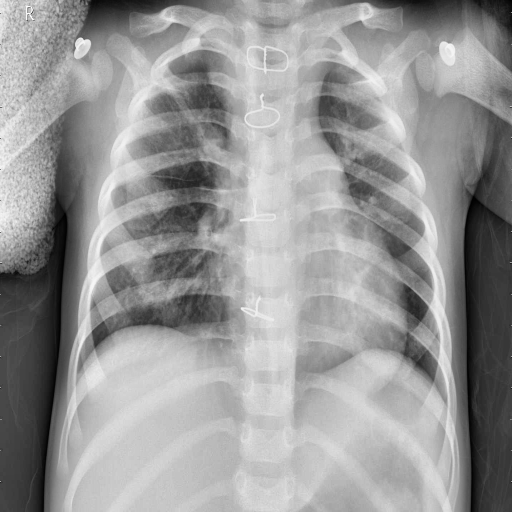
Finding: PNEUMONIA